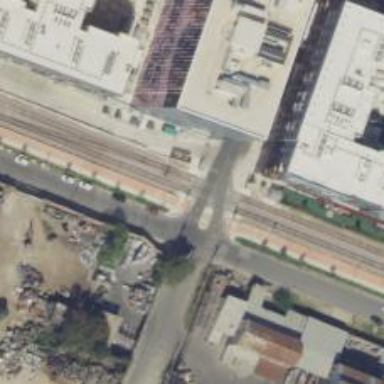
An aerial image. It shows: Railway crossing.